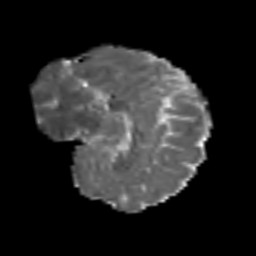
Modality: MD
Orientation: sagittal
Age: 42
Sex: male
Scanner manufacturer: siemens
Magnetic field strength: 3 T
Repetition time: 5.6 s
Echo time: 0.082 s